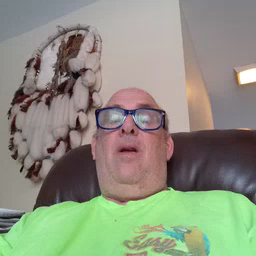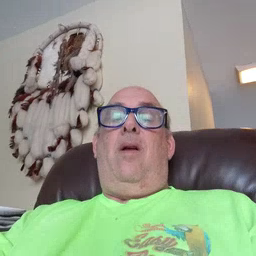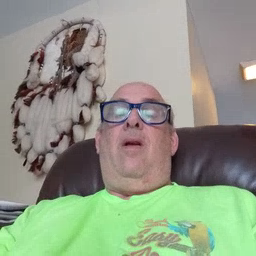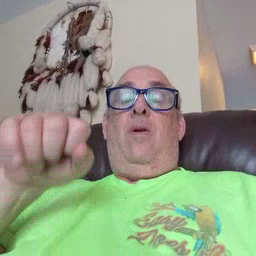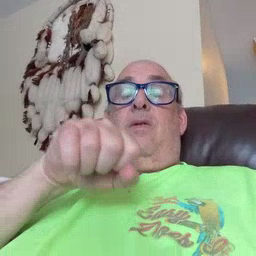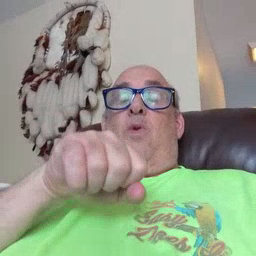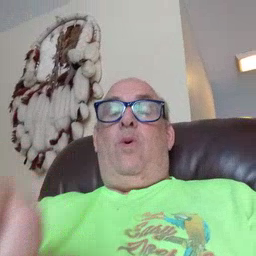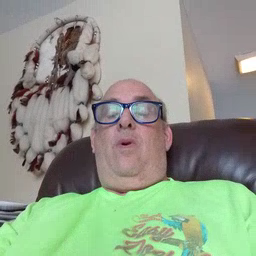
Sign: shoe